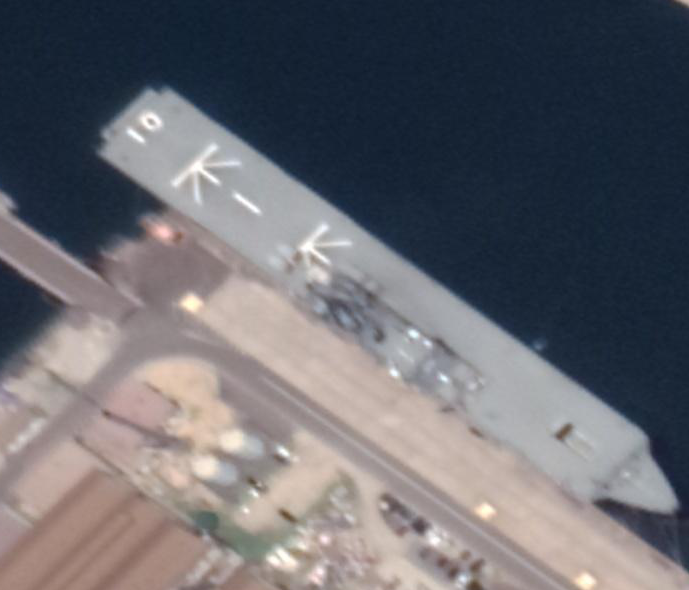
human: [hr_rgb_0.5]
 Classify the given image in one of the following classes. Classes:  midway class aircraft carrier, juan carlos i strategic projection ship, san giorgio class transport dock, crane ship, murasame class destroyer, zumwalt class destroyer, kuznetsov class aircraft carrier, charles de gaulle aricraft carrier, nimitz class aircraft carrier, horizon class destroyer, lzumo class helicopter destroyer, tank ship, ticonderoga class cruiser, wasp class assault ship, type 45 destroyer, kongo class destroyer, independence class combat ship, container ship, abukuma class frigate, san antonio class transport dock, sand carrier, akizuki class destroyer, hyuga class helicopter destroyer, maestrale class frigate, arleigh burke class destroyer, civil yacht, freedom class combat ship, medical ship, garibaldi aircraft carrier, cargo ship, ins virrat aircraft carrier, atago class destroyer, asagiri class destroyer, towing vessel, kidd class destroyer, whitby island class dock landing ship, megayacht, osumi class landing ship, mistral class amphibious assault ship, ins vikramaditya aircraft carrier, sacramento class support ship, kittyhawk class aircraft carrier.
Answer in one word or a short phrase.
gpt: Osumi class landing ship